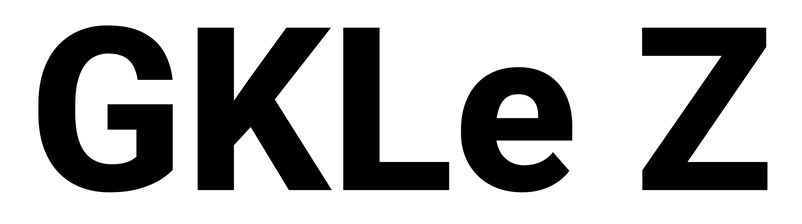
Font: Roboto_ExtraBold